Field crop: maize
Growth stage: 1
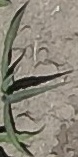
Species: sorghum